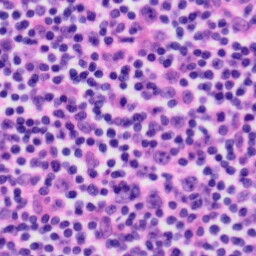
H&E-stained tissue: Tonsil